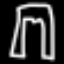
Label: pants